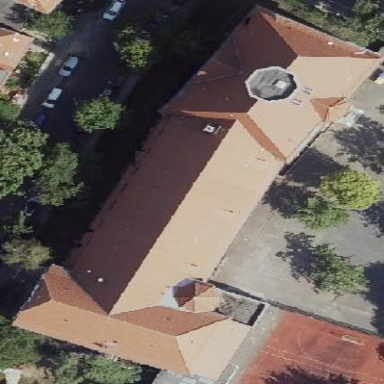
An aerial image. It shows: School building with hipped roof.